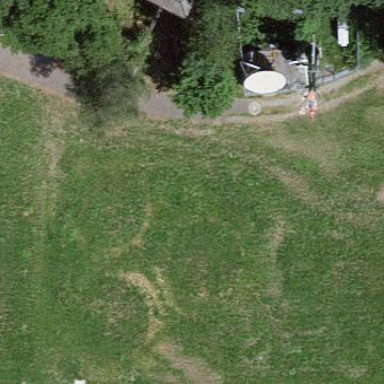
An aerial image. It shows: Communication tower.